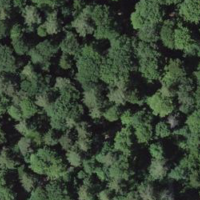
EUNIS habitat code: 41
Species observed at this site:
Lamium galeobdolon
Galeopsis tetrahit